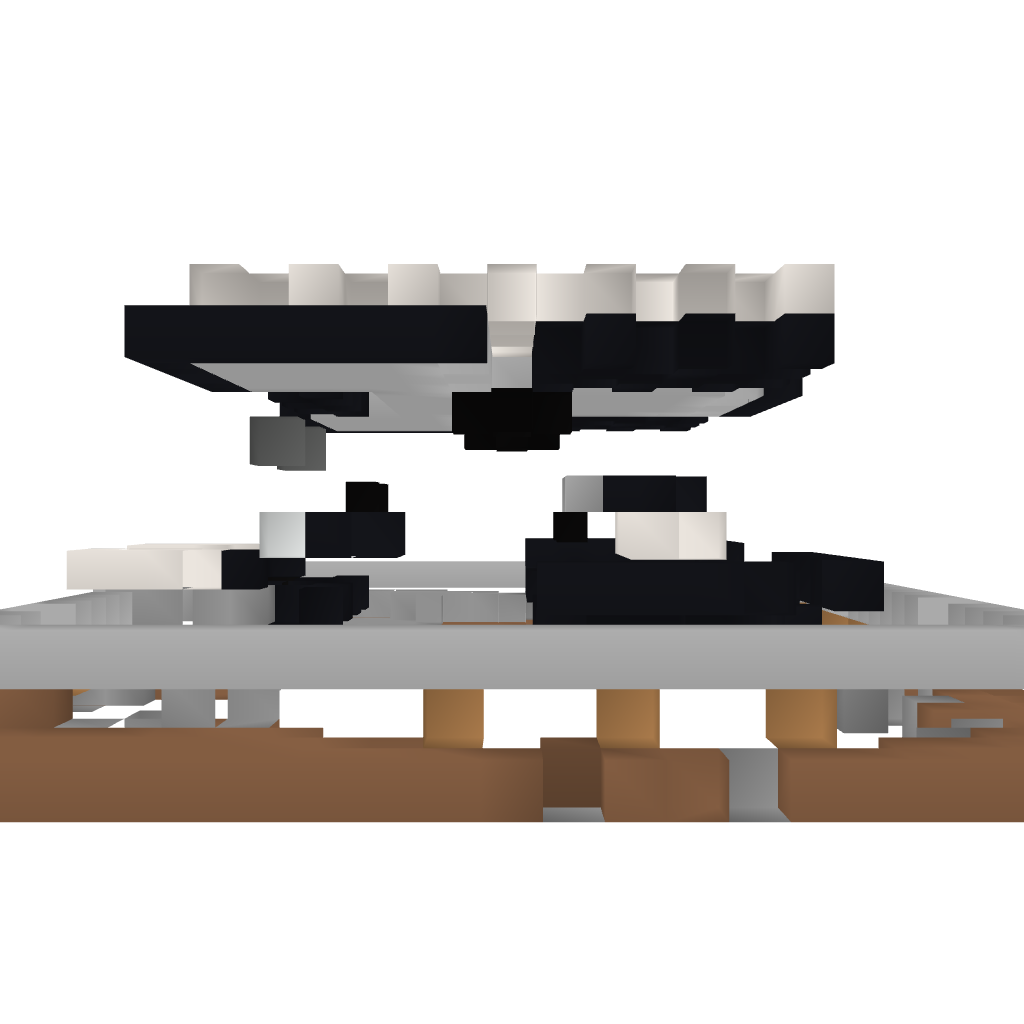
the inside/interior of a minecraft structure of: Modern House #1